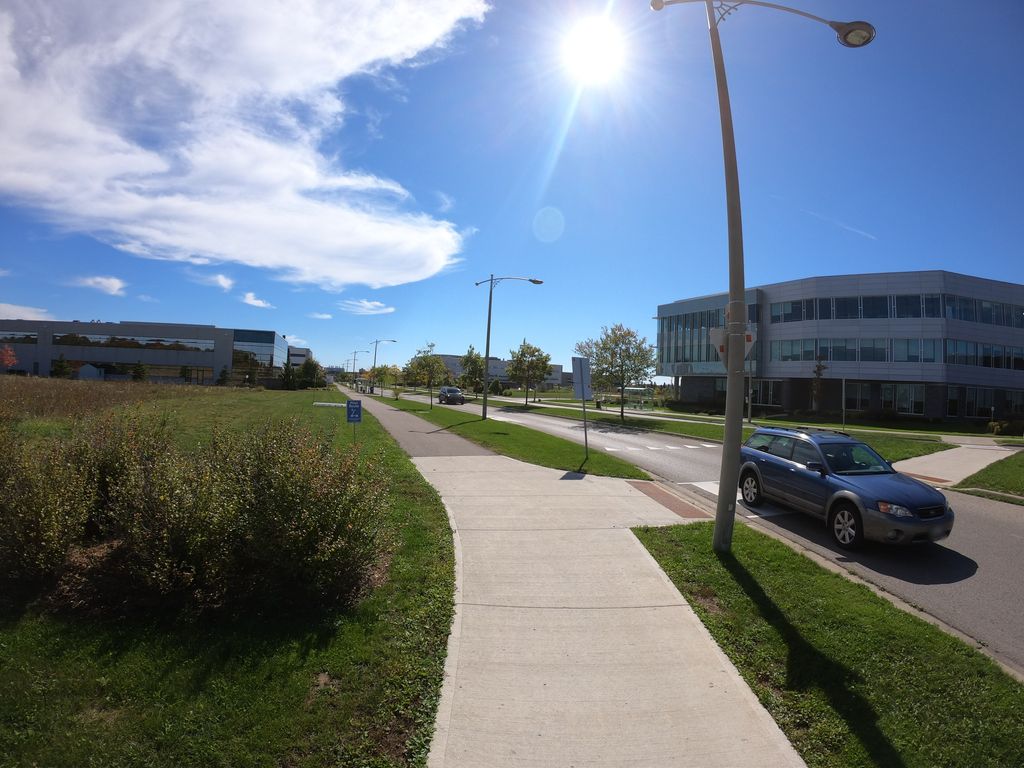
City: kitchener-waterloo